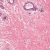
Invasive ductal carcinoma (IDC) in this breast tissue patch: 0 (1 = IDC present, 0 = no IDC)